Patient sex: F
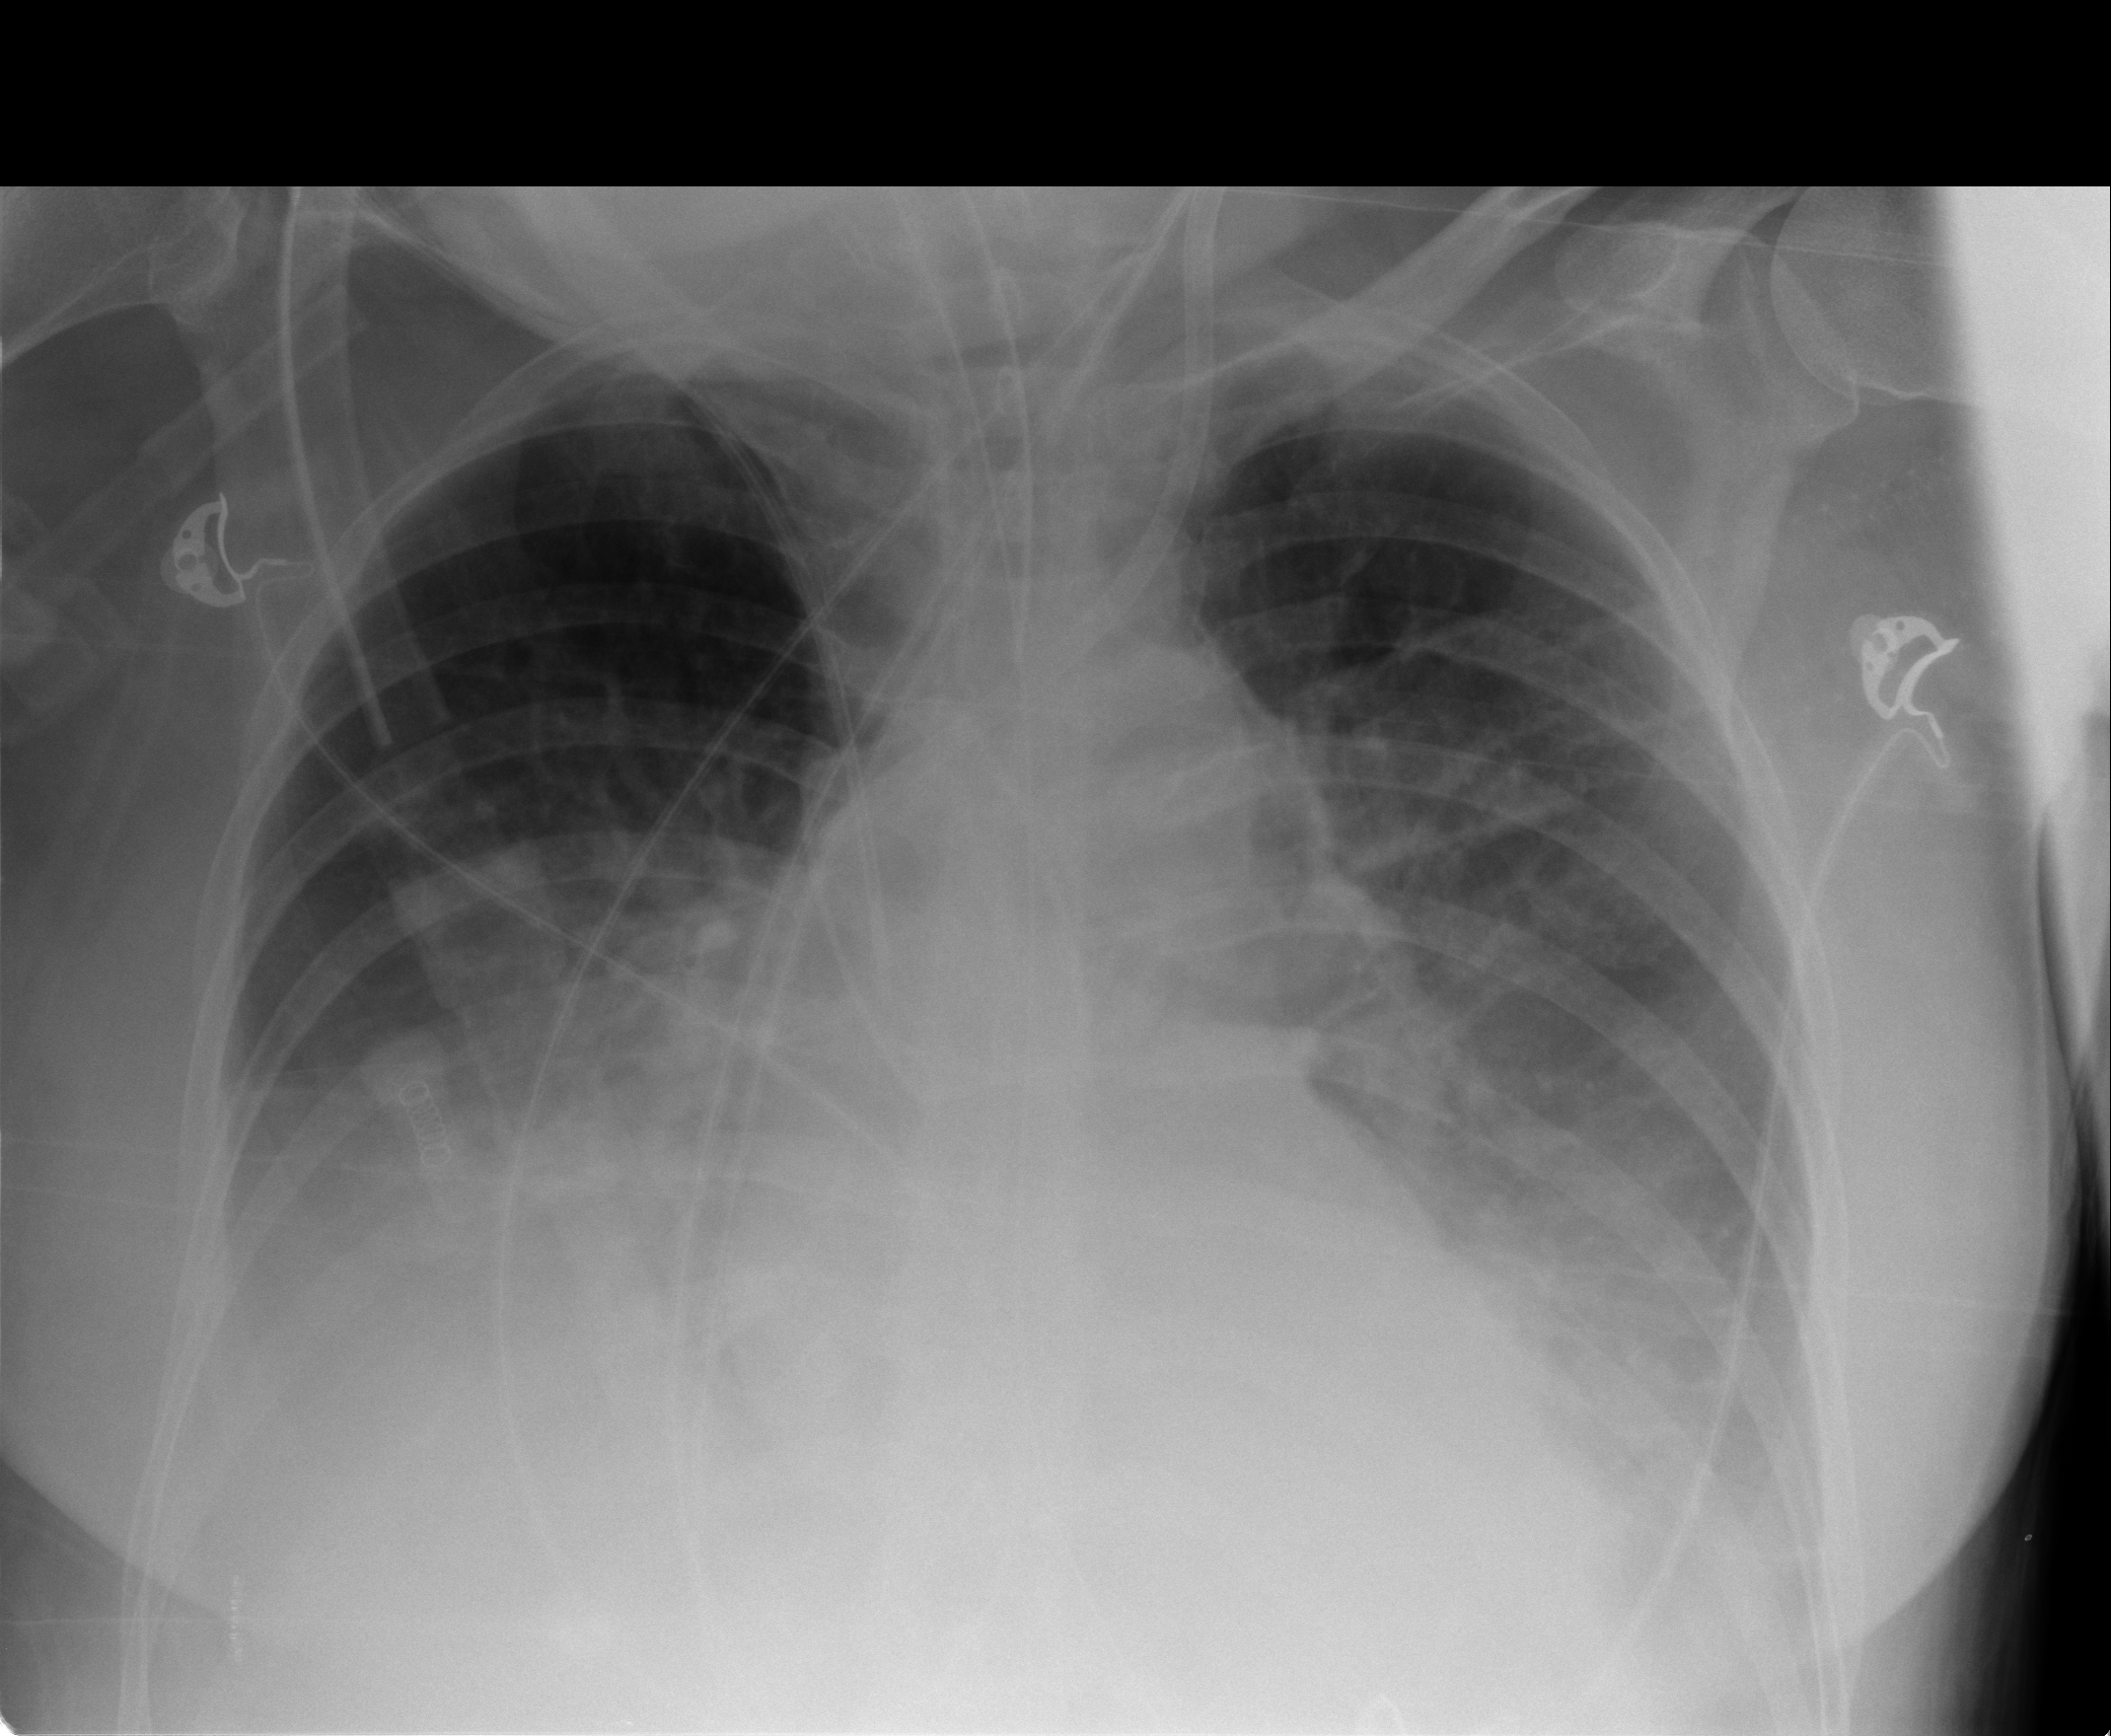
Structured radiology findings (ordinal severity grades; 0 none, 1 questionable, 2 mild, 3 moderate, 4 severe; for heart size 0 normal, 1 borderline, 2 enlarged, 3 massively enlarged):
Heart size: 0
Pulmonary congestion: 2
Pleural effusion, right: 3
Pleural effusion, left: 2
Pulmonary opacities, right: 0
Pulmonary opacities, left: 0
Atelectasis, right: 2
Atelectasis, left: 2